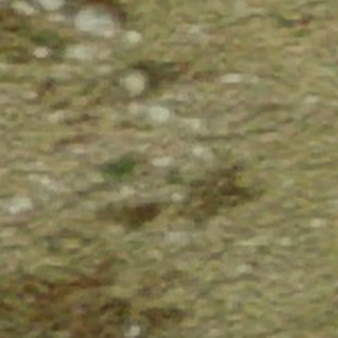
Label: other